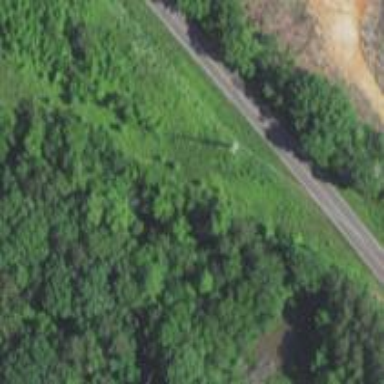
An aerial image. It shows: Power pole.